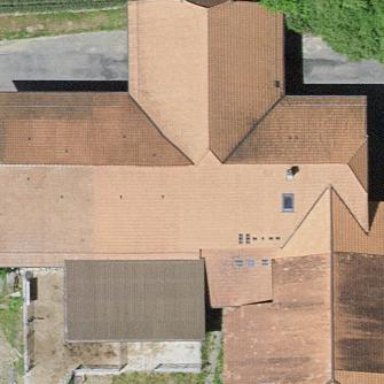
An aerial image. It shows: Farm building.